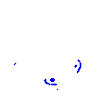
Particle: pion